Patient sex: F
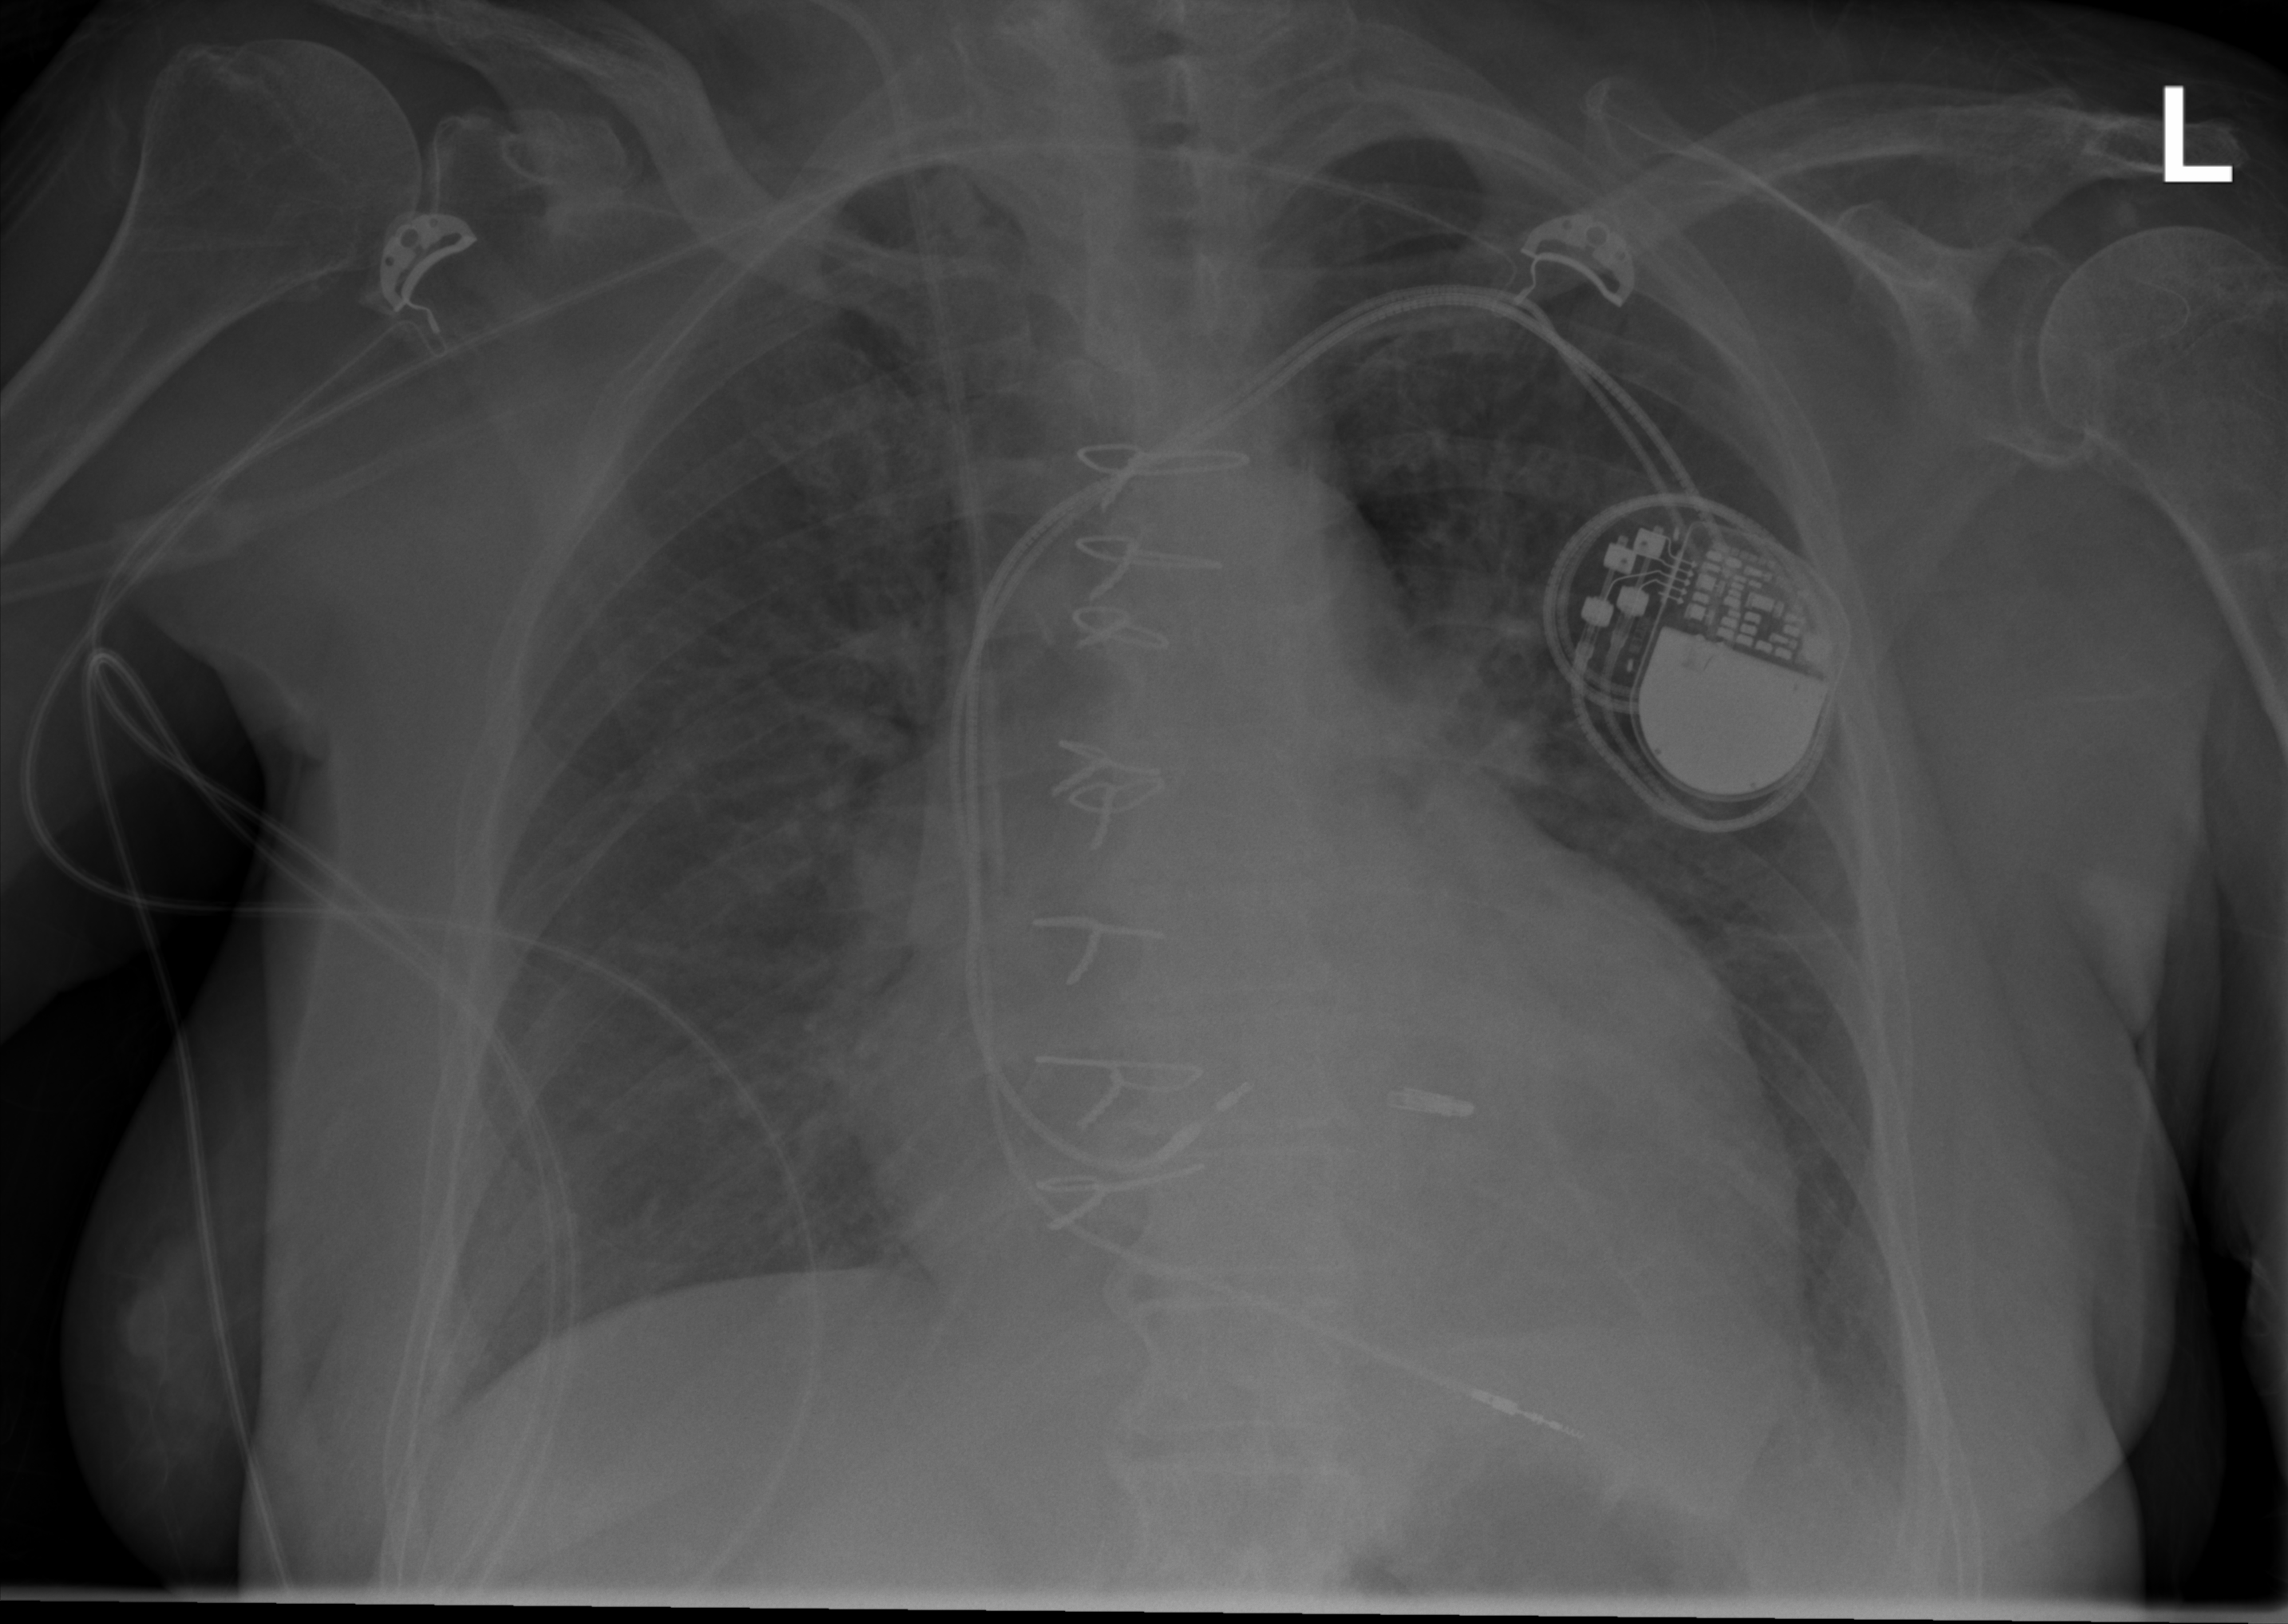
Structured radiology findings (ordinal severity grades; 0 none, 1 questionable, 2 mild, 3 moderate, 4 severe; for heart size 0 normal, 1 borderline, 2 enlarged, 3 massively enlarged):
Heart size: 2
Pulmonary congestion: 0
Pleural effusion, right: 0
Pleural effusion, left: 2
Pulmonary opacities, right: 0
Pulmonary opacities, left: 0
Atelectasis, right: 0
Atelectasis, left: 2